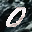
Label: 0